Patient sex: M
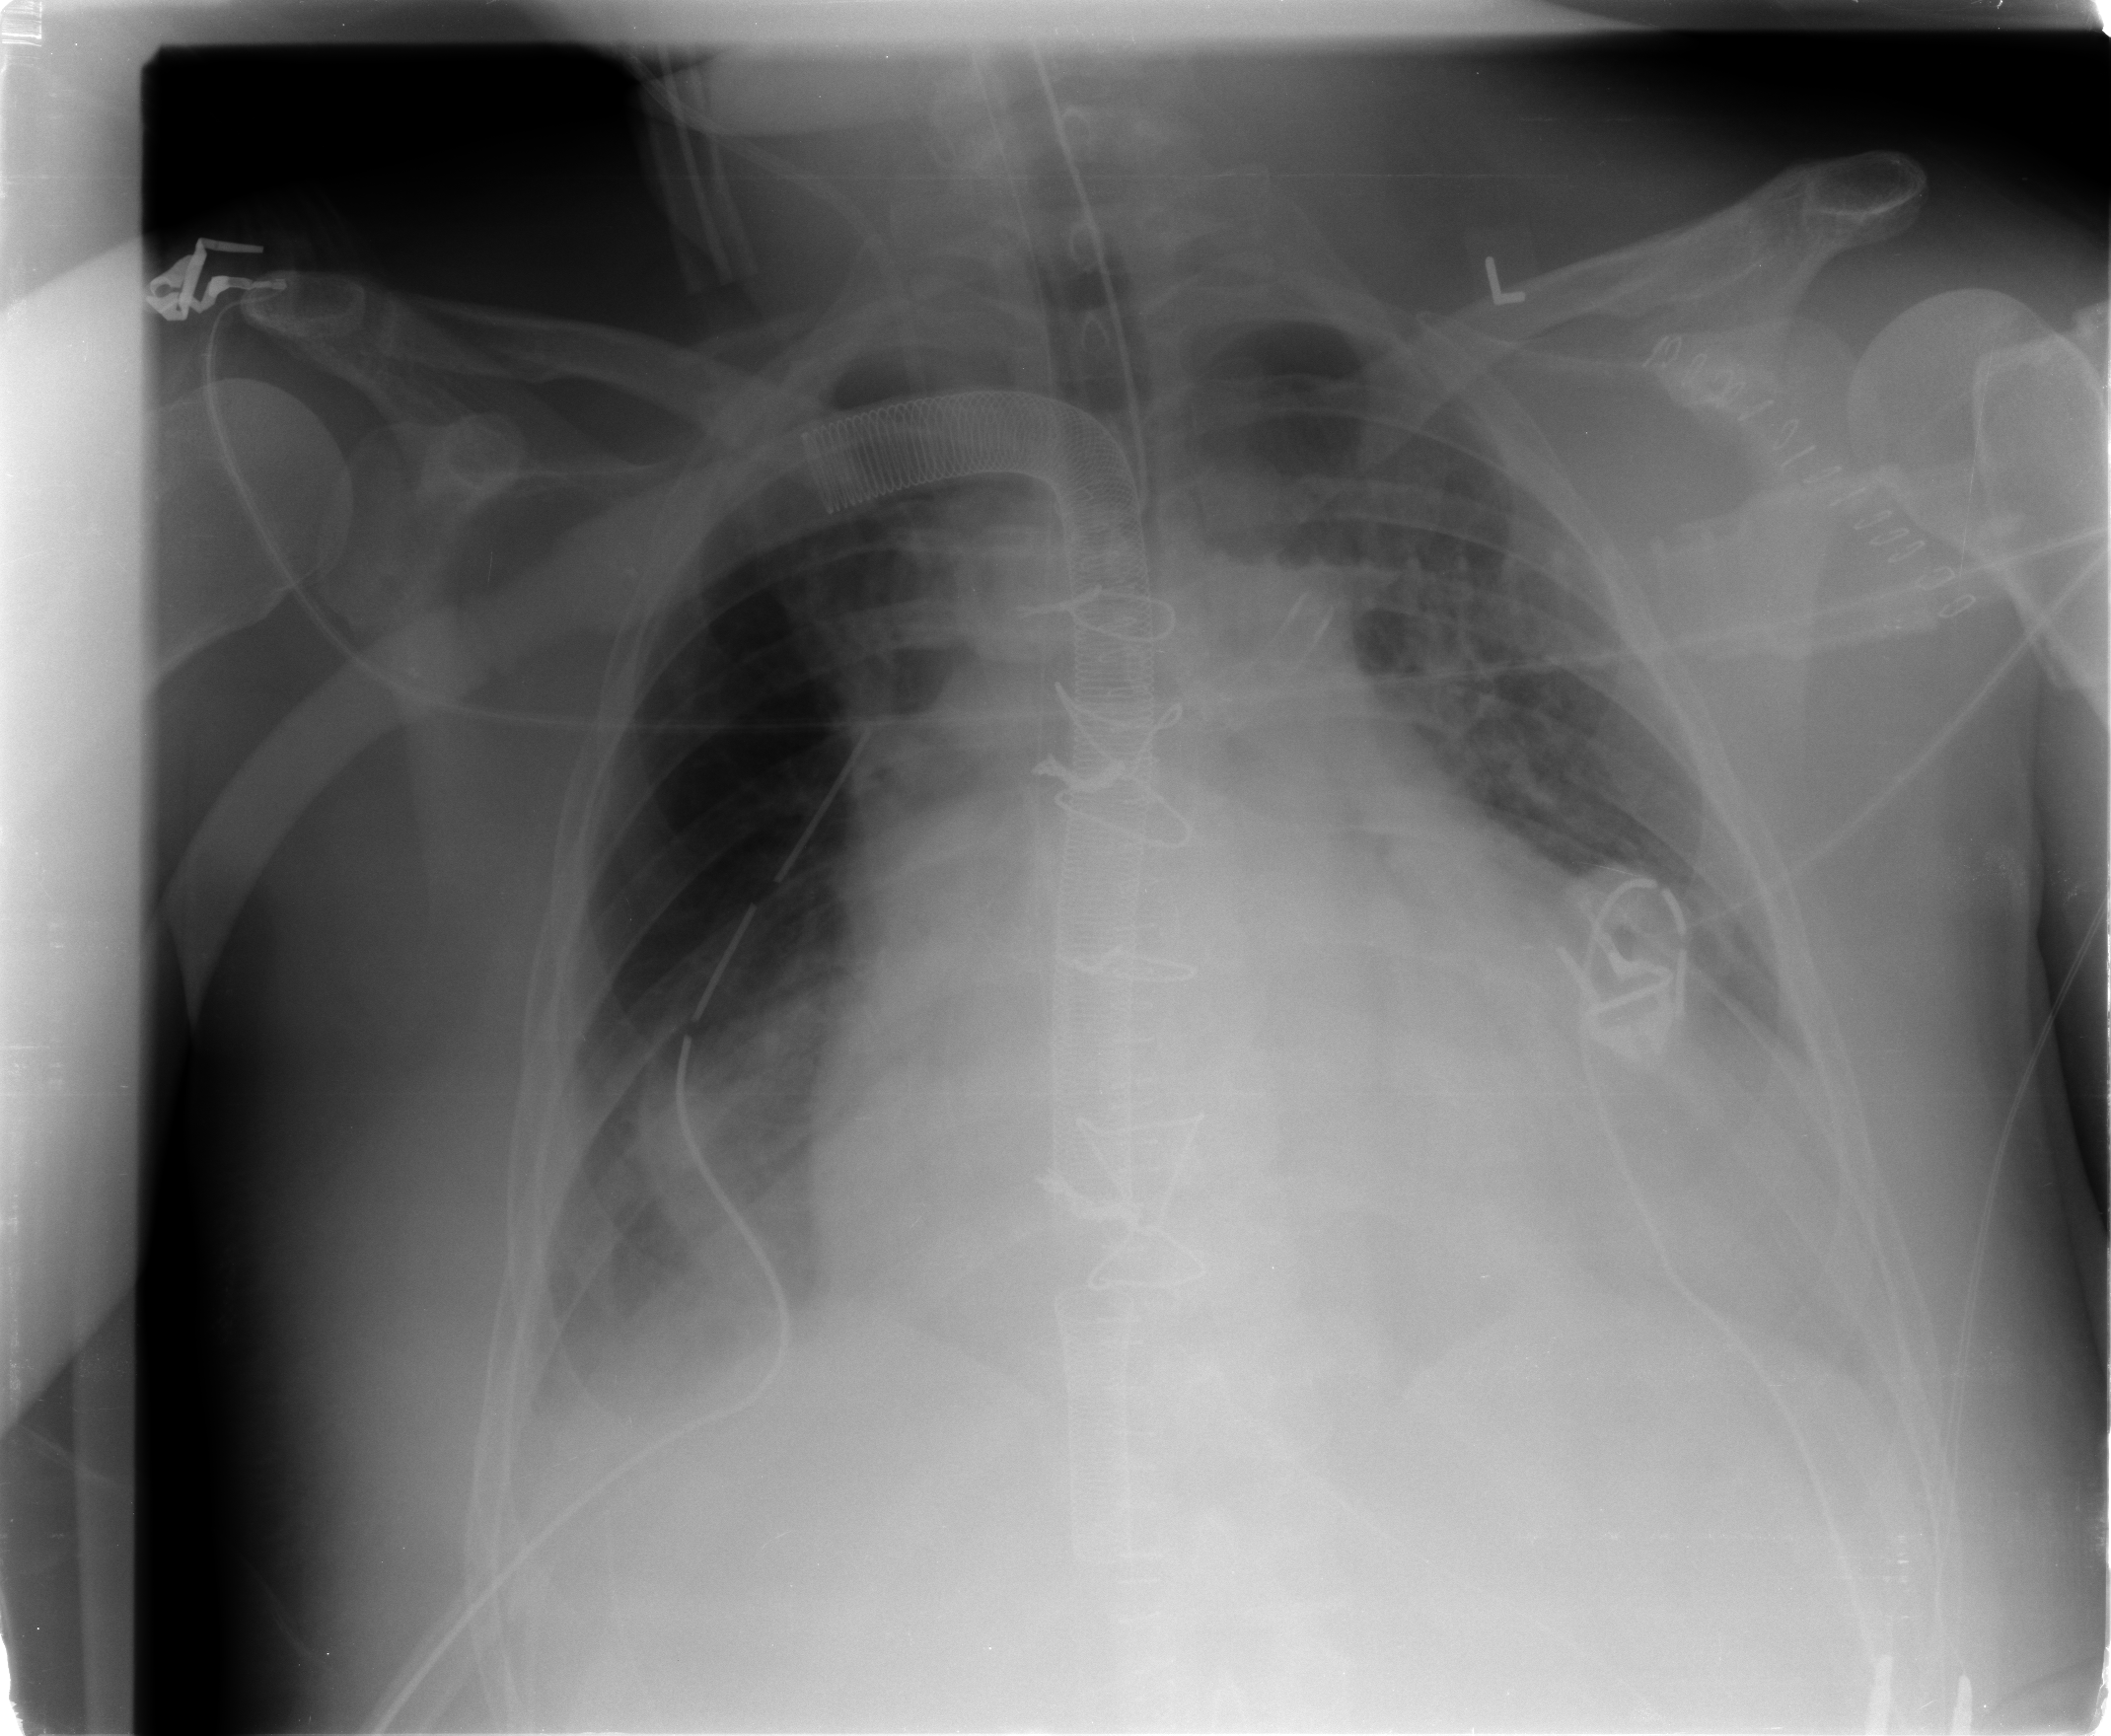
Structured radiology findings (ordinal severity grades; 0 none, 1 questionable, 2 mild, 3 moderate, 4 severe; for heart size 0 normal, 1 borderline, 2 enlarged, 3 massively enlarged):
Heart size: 3
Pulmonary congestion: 2
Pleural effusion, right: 1
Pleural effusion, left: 2
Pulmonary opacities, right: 0
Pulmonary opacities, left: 0
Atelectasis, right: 2
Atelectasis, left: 2